Brain MRI, t2w sequence, axial 2D slice.
Patient: age 26, sex F, weight 78 kg, height 1.78 m
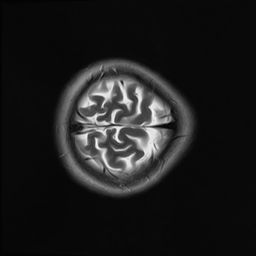